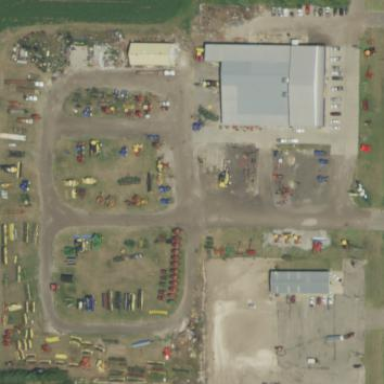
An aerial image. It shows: Industrial area with shop specializing in farm implements.